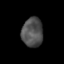
Tissue: skin
Cell type: Epithelial cells
Senescence score: 0.2733
Nuclear area (px): 605
Mean DAPI intensity: 80.145